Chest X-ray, AP view. Patient: 23 years old, sex M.
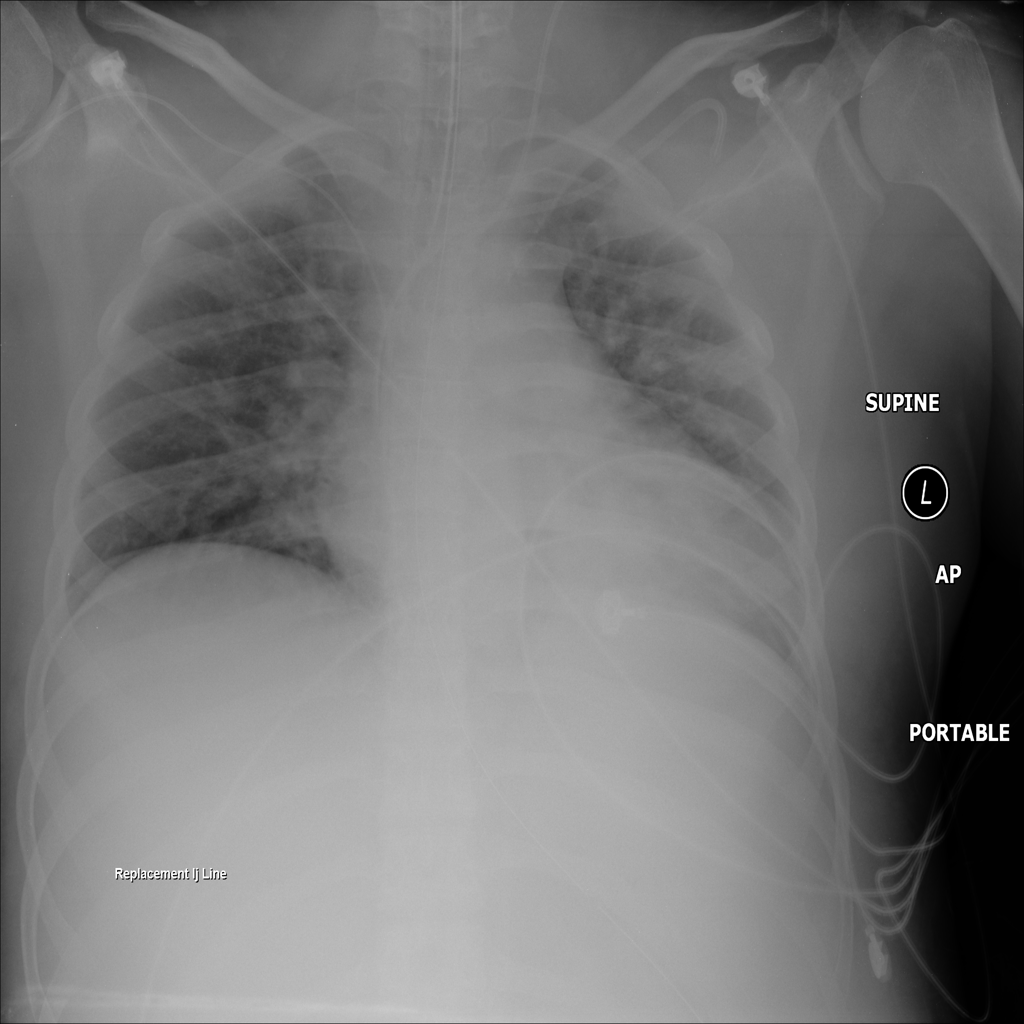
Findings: No Finding